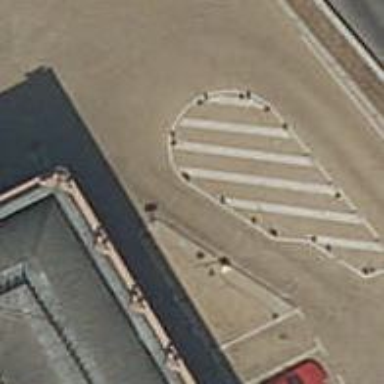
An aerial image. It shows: Lift gate barrier.